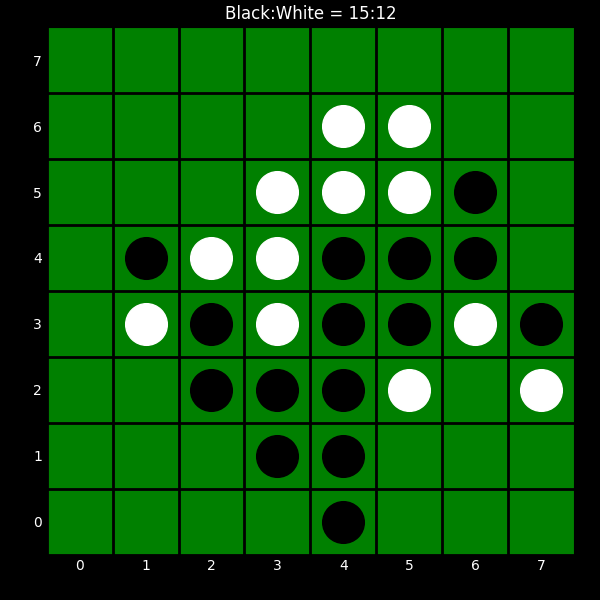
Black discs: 15
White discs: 12